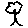
Label: tree